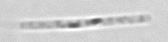
Label: Leptocylindrus